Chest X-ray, PA view. Patient: 49 years old, sex F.
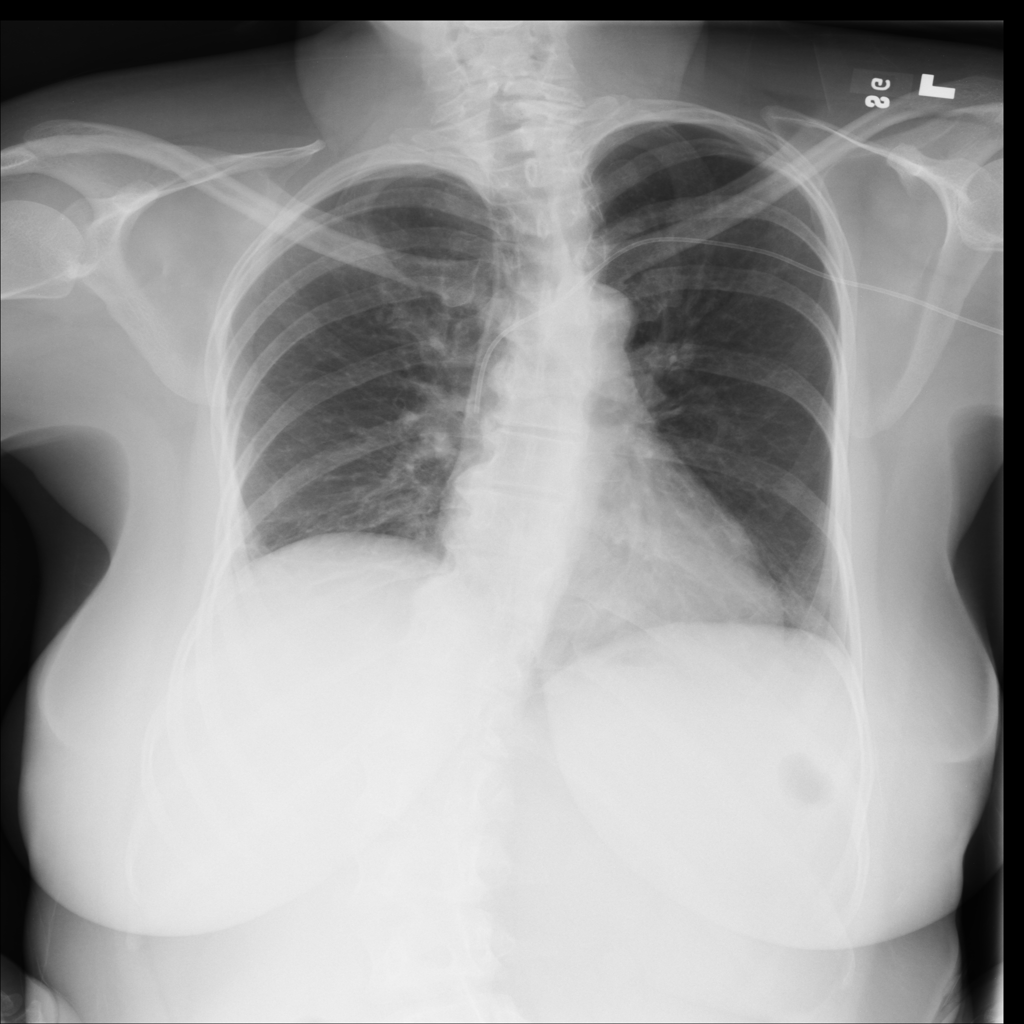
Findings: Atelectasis